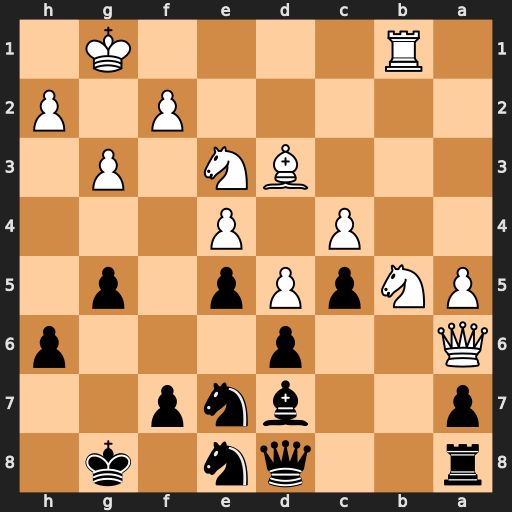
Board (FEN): r2qn1k1/p2bnp2/Q2p3p/PNpPp1p1/2P1P3/3BN1P1/5P1P/1R4K1
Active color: b
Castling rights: -
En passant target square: -
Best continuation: Bc8 Qxa7 Rxa7